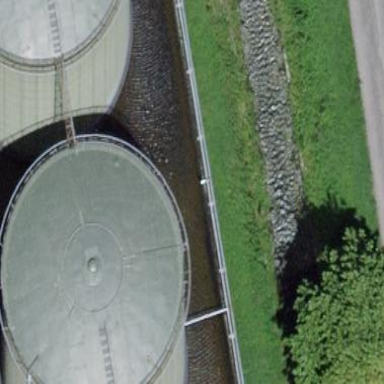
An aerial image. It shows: Storage tank with man-made structure.